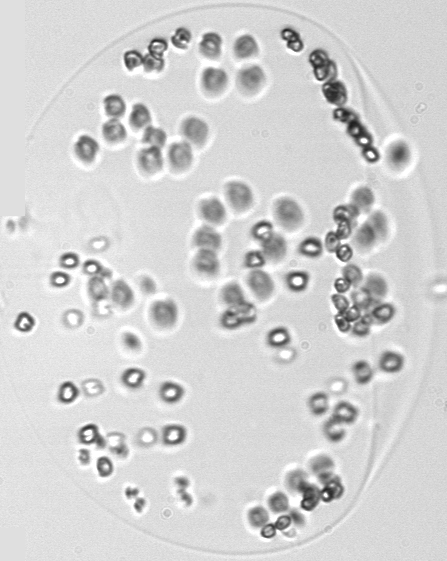
Label: Phaeocystis